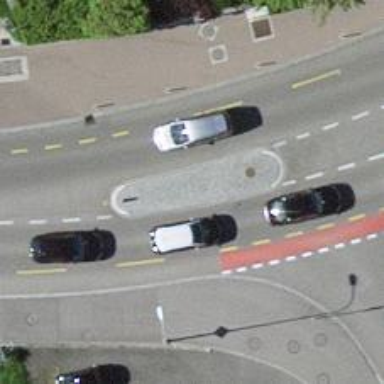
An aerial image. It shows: Tertiary road with asphalt surface and cycle lane.